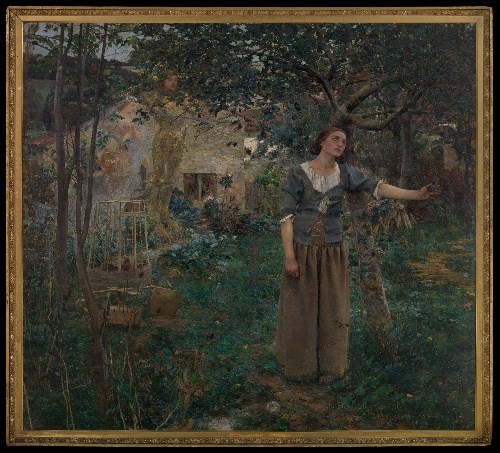
Title: Joan of Arc
Artist: Jules Bastien-Lepage
Artist bio: French, Damvillers 1848–1884 Paris
Date: 1879
Object type: Painting
Classification: Paintings
Medium: Oil on canvas
Dimensions: 100 x 110 in. (254 x 279.4 cm)
Department: European Paintings
Credit line: Gift of Erwin Davis, 1889
Accession year: 1889
Repository: Metropolitan Museum of Art, New York, NY
Tags: Gardens|Joan of Arc